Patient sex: F
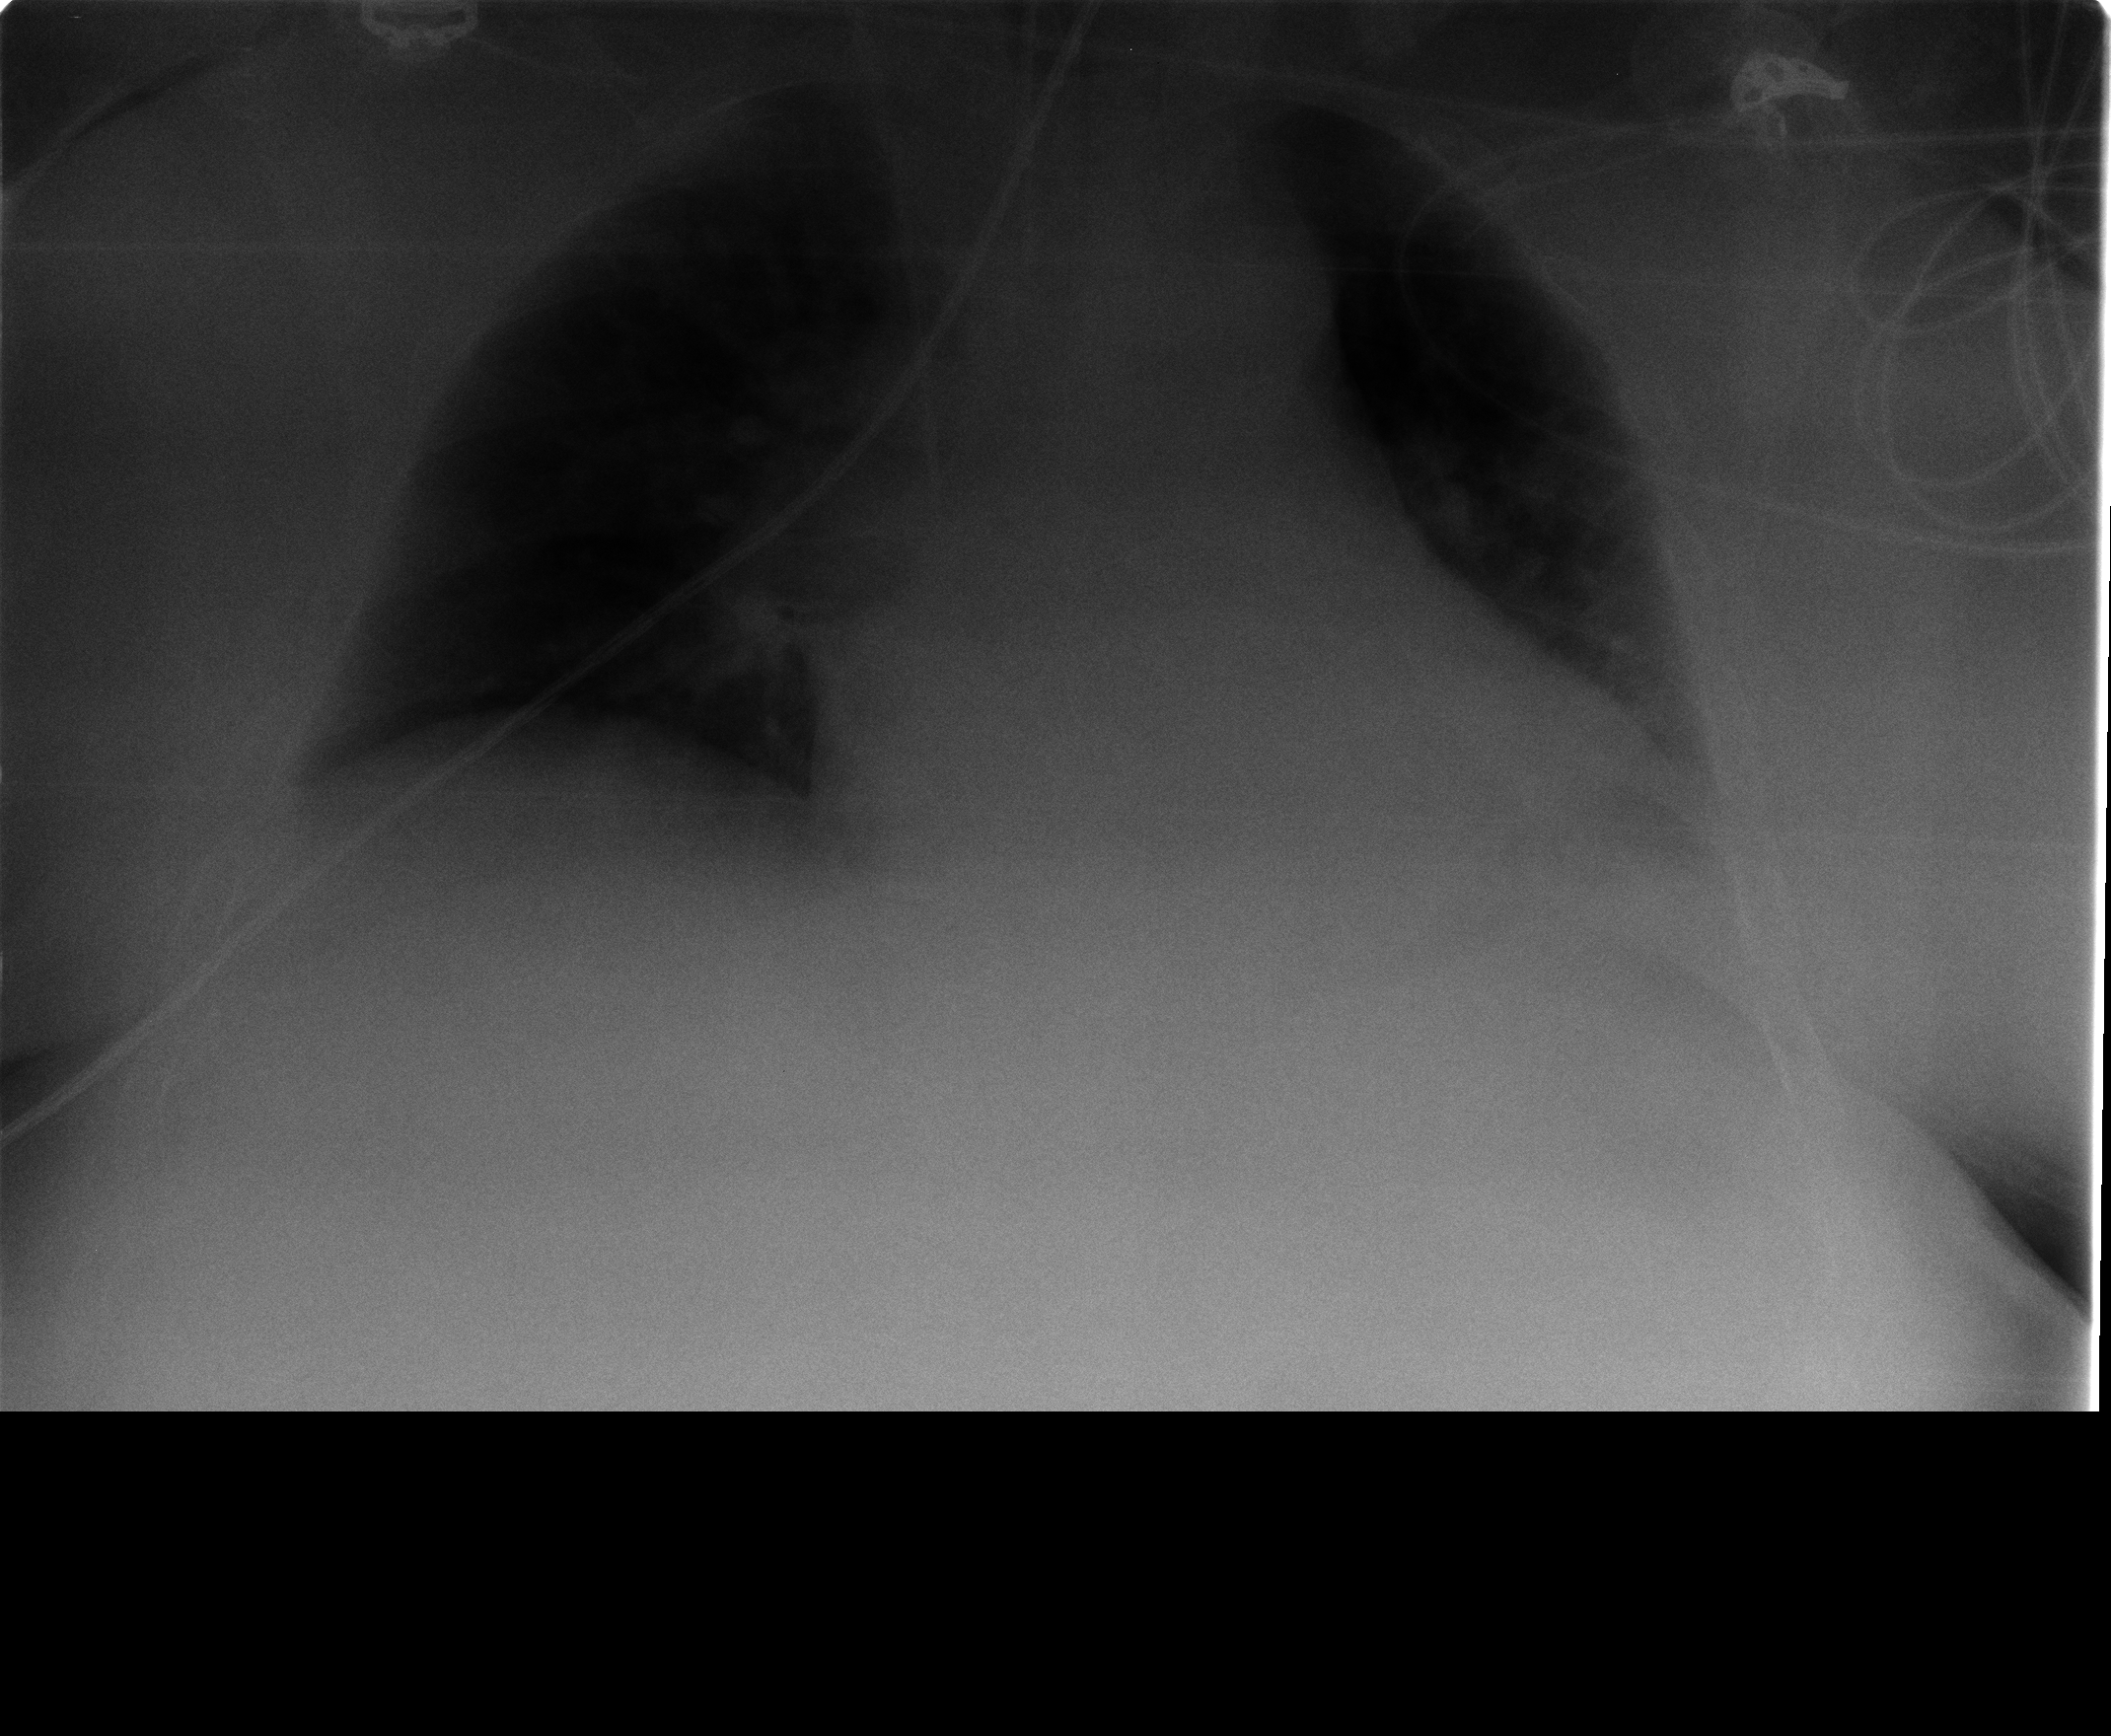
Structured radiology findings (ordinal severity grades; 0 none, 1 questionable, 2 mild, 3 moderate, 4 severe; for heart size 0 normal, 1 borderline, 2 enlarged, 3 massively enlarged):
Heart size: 2
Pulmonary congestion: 2
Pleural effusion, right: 0
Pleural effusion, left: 0
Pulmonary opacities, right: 2
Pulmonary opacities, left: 2
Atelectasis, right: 2
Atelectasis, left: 2